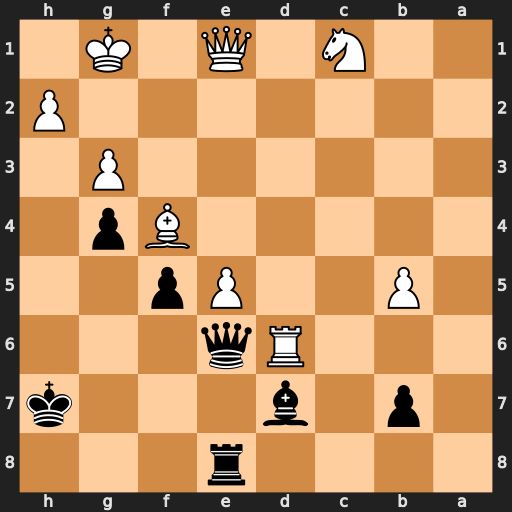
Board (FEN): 4r3/1p1b3k/3Rq3/1P2Pp2/5Bp1/6P1/7P/2N1Q1K1
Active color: b
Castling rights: -
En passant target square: -
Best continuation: Qxd6 exd6 Rxe1+